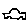
Label: car